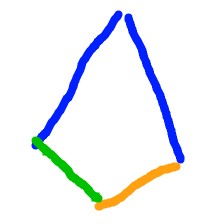
Shape: kite